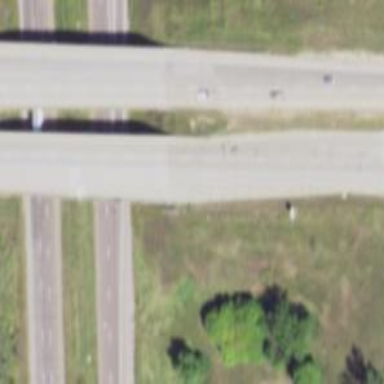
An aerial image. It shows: Bridge on trunk expressway.